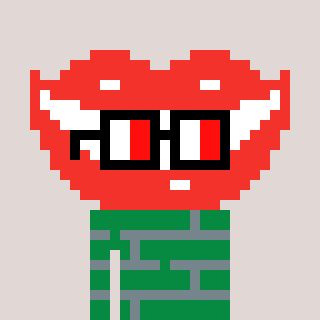
a pixel art character with square glasses with black frames and red eyes, a smile-shaped head and a green-colored body on a warm background